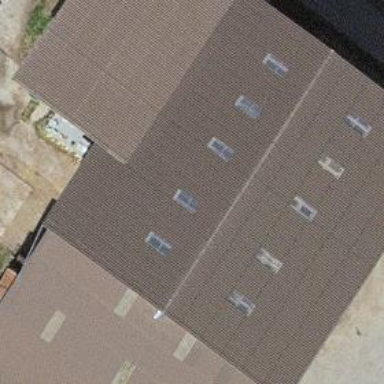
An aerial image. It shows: Building.